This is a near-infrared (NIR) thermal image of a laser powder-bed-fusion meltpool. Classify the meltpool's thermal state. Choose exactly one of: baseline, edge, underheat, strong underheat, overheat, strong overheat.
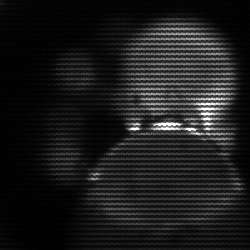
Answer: edge